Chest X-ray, AP view. Patient: 36 years old, sex F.
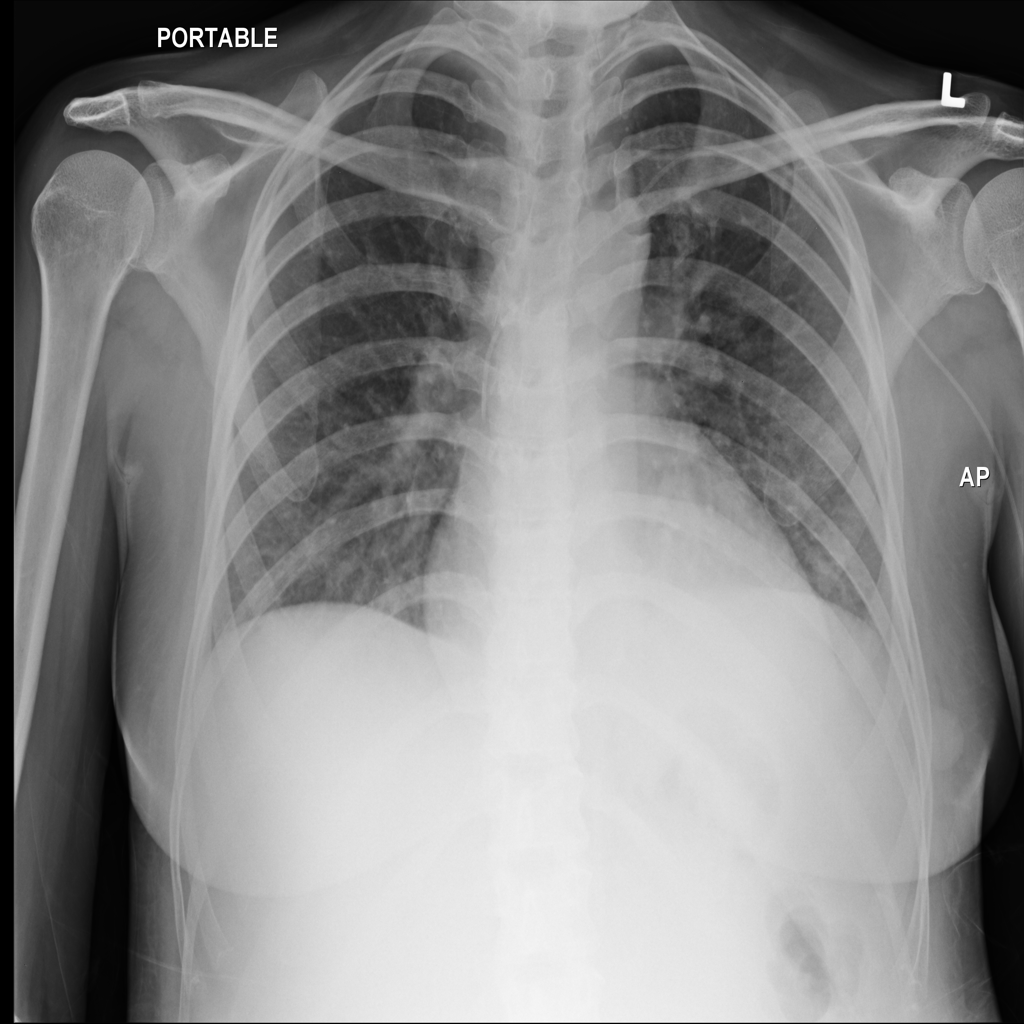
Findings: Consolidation